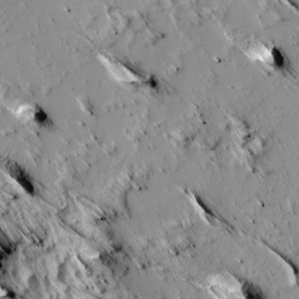
Label: non_frost